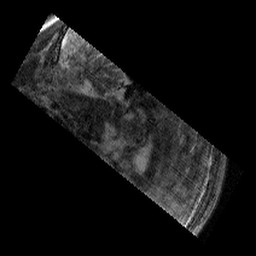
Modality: T2w
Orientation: sagittal
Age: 13
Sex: male
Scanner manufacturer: siemens
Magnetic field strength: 3 T
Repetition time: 9.23 s
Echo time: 0.067 s